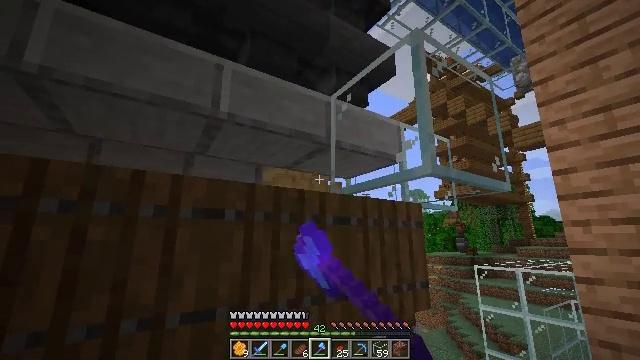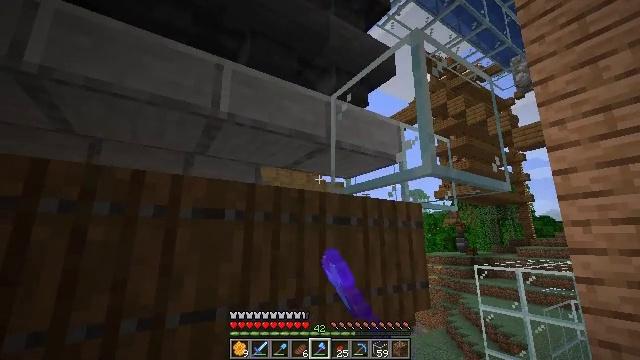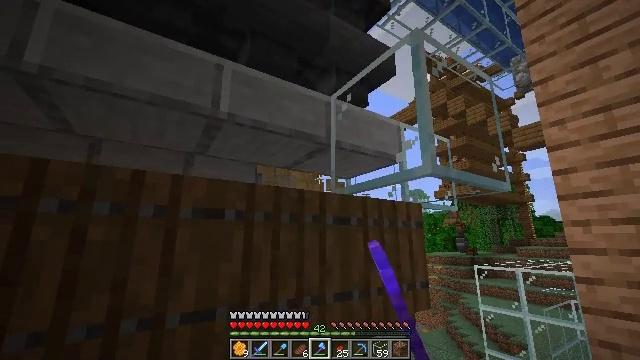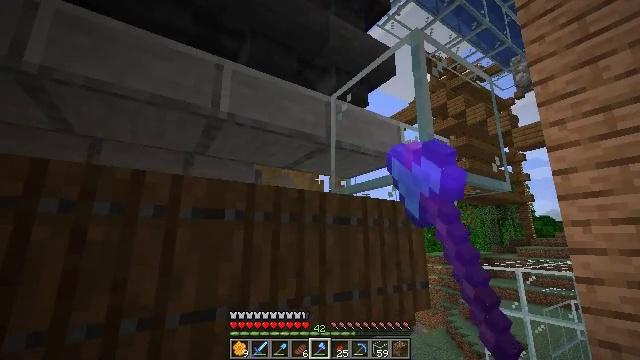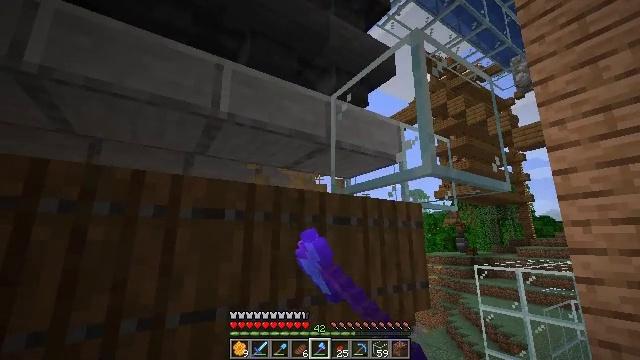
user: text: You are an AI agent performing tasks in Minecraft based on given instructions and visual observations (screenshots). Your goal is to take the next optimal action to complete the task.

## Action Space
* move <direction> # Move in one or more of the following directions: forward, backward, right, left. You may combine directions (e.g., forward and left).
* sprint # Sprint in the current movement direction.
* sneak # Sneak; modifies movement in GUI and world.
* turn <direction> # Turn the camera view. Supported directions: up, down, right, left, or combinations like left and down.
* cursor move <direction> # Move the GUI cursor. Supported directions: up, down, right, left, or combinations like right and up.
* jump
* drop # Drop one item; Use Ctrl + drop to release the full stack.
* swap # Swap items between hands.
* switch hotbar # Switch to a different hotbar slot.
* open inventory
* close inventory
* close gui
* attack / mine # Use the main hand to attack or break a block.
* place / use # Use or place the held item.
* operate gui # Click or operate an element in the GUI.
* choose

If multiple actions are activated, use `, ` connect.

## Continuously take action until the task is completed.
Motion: motion action
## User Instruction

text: Destroy the beehive to relocate it.
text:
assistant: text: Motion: attack / mine
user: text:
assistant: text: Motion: attack / mine
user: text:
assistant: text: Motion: attack / mine
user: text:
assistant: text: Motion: attack / mine
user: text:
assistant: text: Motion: attack / mine